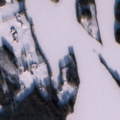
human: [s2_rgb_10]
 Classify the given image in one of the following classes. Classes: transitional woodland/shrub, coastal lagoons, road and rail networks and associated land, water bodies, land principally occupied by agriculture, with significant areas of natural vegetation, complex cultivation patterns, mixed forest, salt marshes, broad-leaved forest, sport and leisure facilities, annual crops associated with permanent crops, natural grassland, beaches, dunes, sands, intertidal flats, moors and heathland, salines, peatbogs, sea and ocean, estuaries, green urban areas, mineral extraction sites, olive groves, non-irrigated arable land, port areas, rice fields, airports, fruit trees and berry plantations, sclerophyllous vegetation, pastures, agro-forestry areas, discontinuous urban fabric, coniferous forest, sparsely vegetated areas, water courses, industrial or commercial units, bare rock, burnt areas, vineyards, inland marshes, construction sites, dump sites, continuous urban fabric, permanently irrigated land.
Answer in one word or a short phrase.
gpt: land principally occupied by agriculture, with significant areas of natural vegetation, coniferous forest, mixed forest, water bodies